Question: I installed OpenCV-v2.4.11 from NuGet Package Manager in Microsoft Visual Studio 2019. However, I can't get working this code:
'''
#include <opencv2/opencv.hpp>
int main()
{
cv::Mat A;
return 0;
}
'''
I got these errors:

Errors once more: (Visualisation is name of my project)
'''
- Severity Code Description Project File Line Suppression State
Error LNK2019 unresolved external symbol "void __cdecl cv::fastFree(void *)" (?fastFree@cv@@YAXPEAX@Z) referenced in function "public: __cdecl cv::Mat::~Mat(void)" (??1Mat@cv@@QEAA@XZ) Visualisation C:\Users\maoap\source\repos\Visualisation\Visualisation\Source.obj 1
- Severity Code Description Project File Line Suppression State
Error LNK2019 unresolved external symbol "public: void __cdecl cv::Mat::deallocate(void)" (?deallocate@Mat@cv@@QEAAXXZ) referenced in function "public: void __cdecl cv::Mat::release(void)" (?release@Mat@cv@@QEAAXXZ) Visualisation C:\Users\maoap\source\repos\Visualisation\Visualisation\Source.obj 1
- Severity Code Description Project File Line Suppression State
Error LNK2019 unresolved external symbol "int __cdecl cv::_interlockedExchangeAdd(int *,int)" (?_interlockedExchangeAdd@cv@@YAHPEAHH@Z) referenced in function "public: void __cdecl cv::Mat::release(void)" (?release@Mat@cv@@QEAAXXZ) Visualisation C:\Users\maoap\source\repos\Visualisation\Visualisation\Source.obj 1
- Severity Code Description Project File Line Suppression State
Error LNK1120 3 unresolved externals Visualisation C:\Users\maoap\source\repos\Visualisation\x64\Debug\Visualisation.exe 1
'''
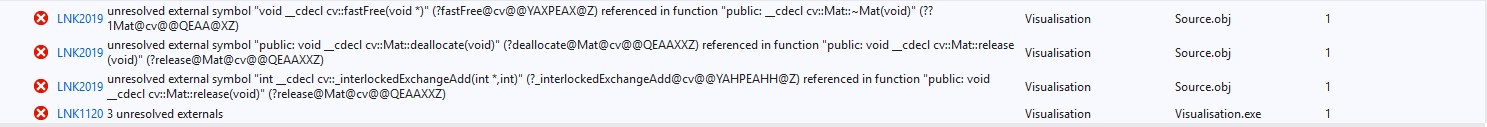
Answer: Answered in comments below the question.